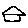
Label: house